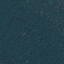
Label: Forest